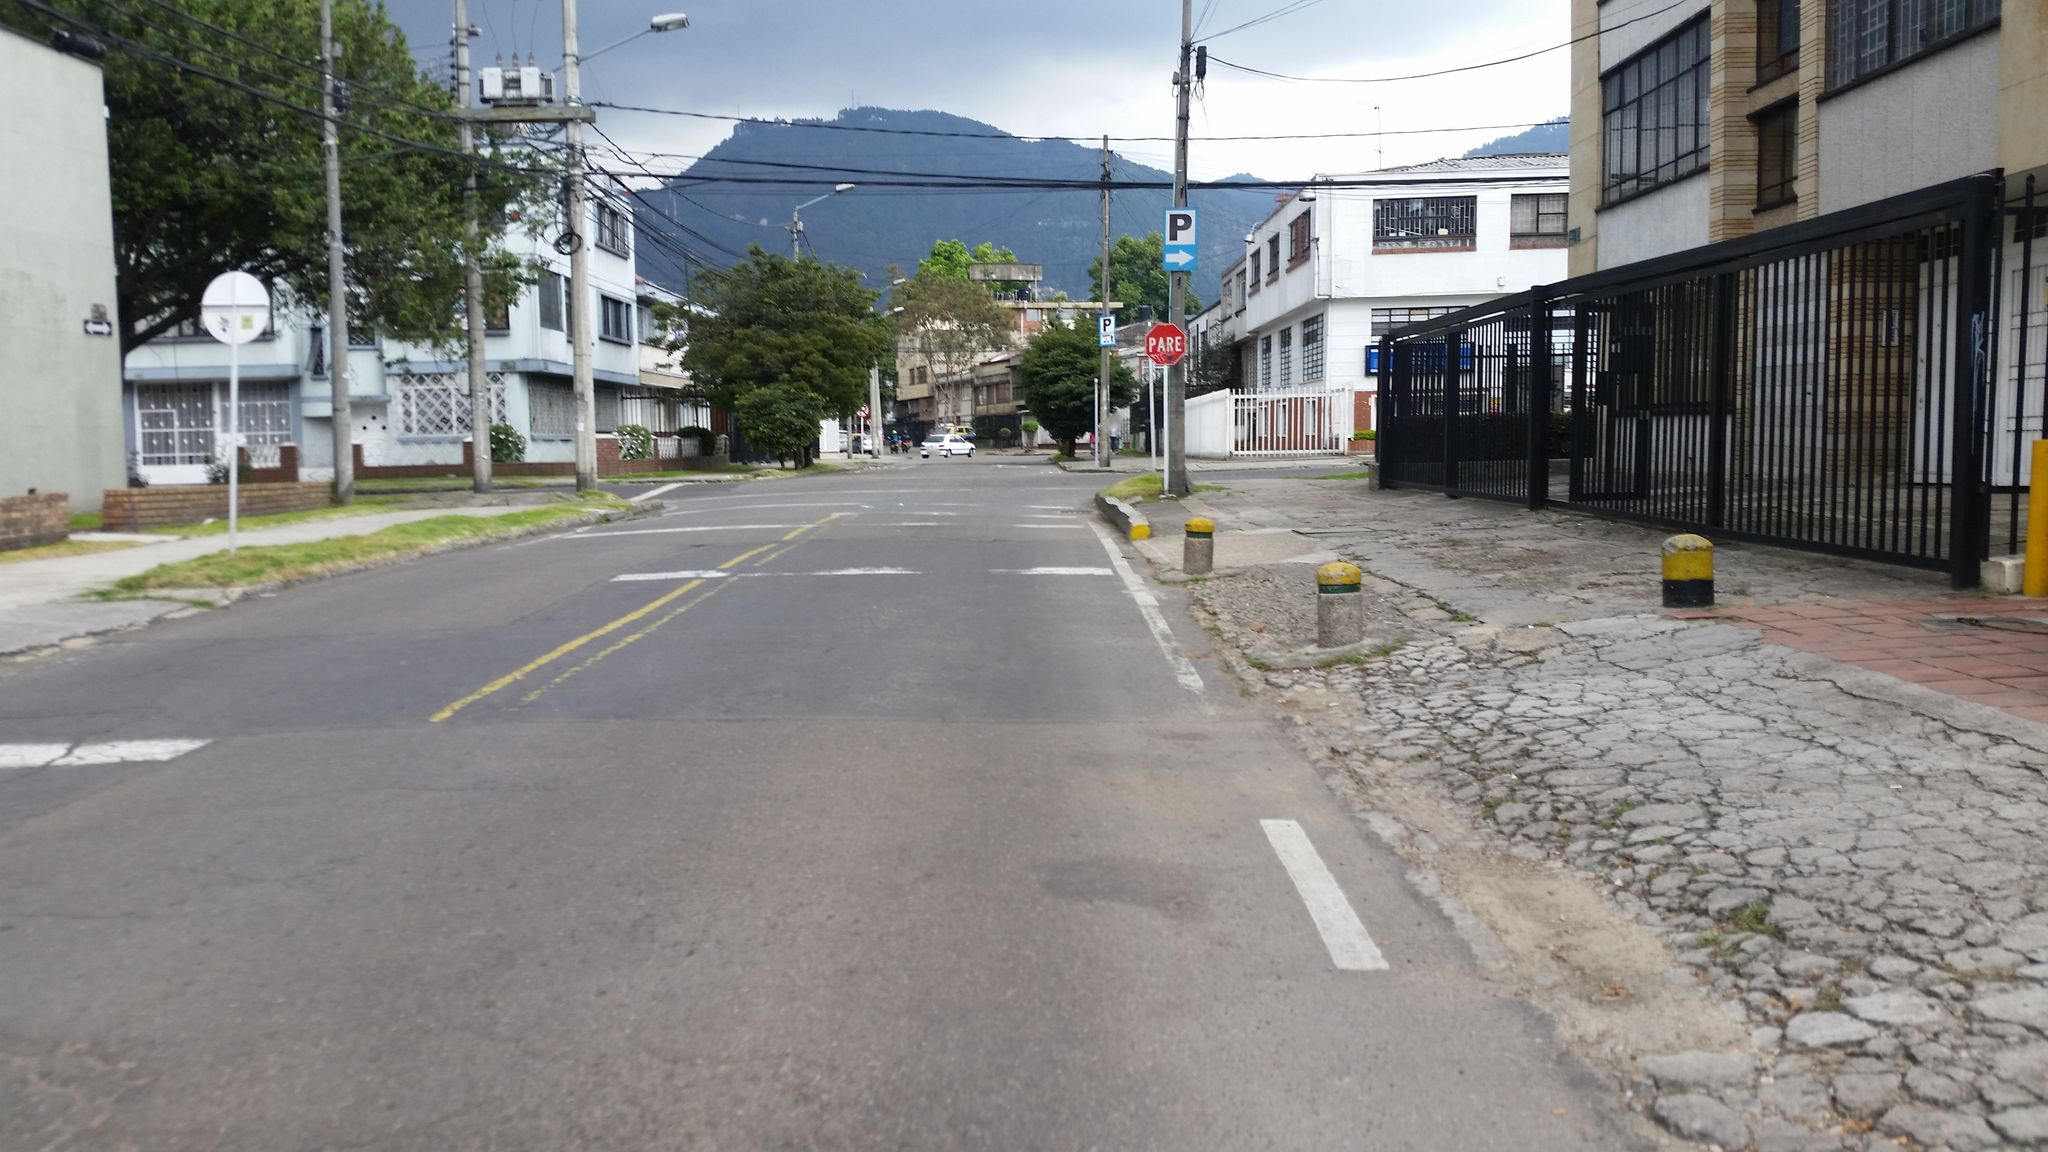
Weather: clear
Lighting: day
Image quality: good
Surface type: cycling surface
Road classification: residential
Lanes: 2
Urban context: urban centre
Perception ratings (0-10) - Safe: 4.73, Lively: 7.8, Beautiful: 6.62, Boring: 3.29, Depressing: 5.75, Wealthy: 1.71